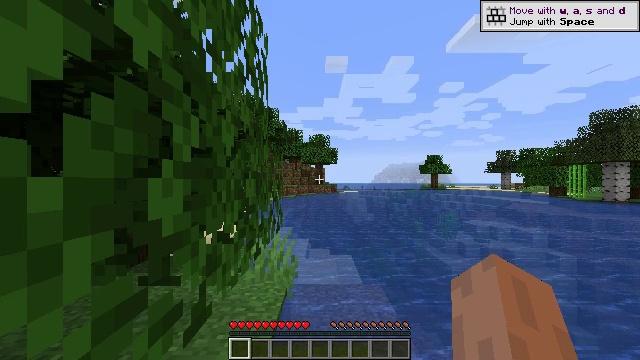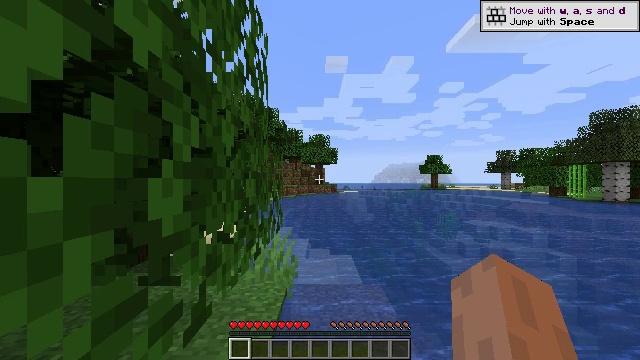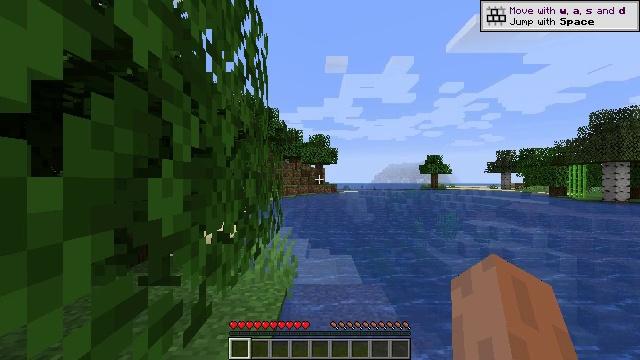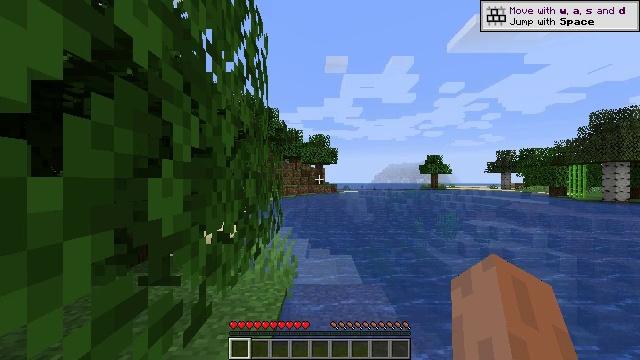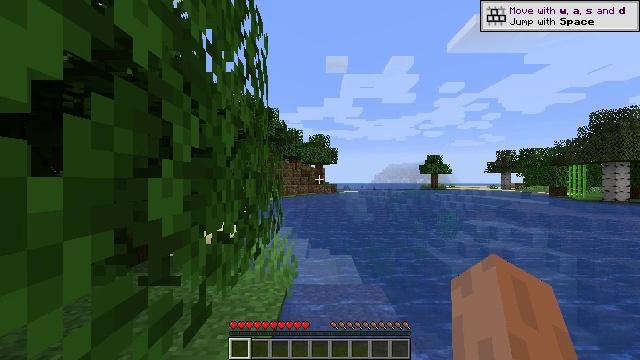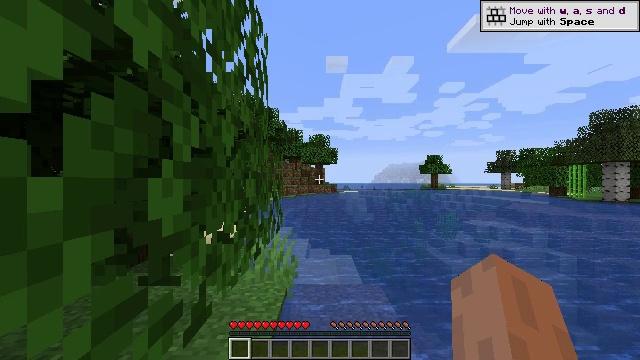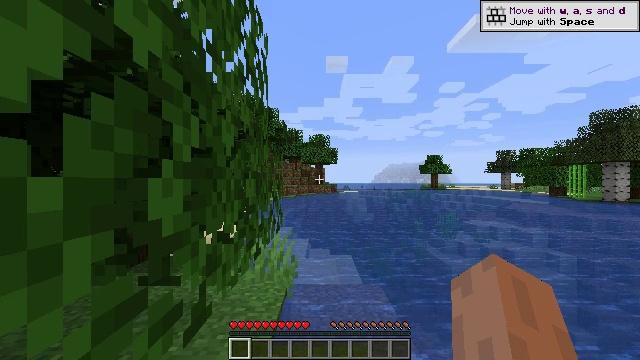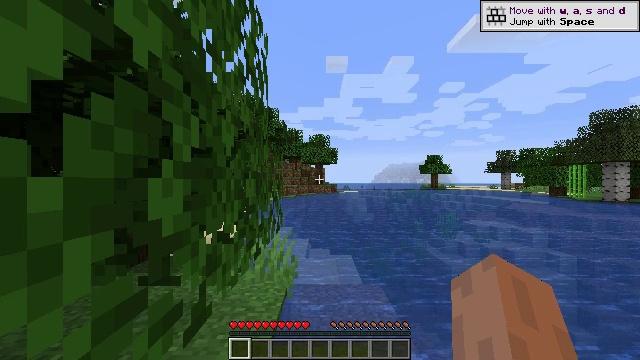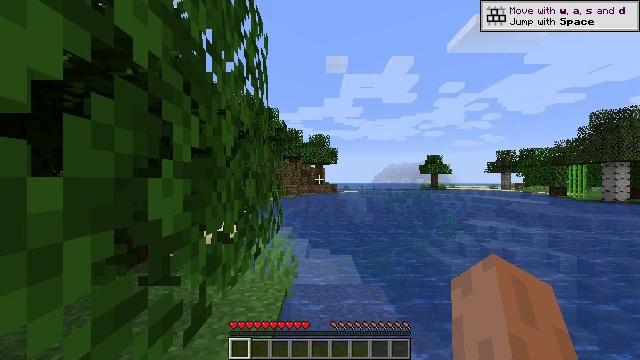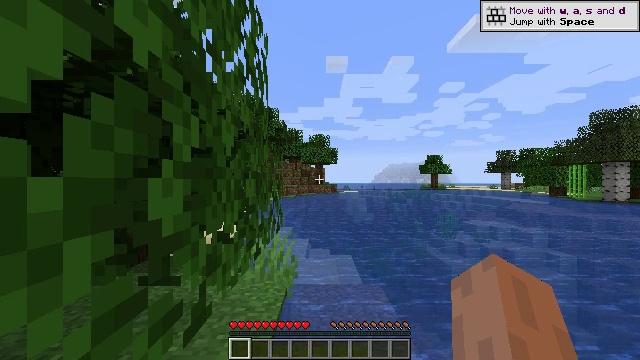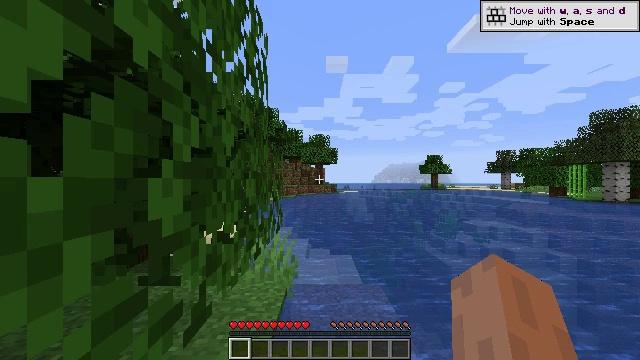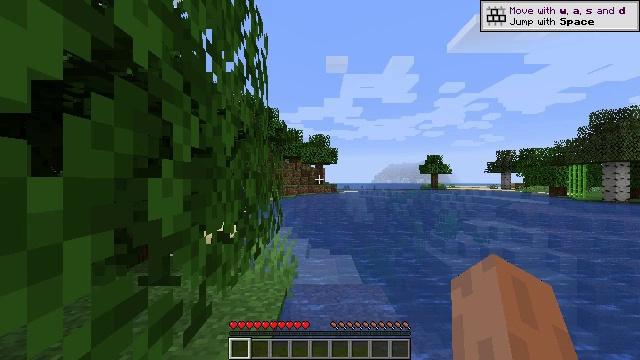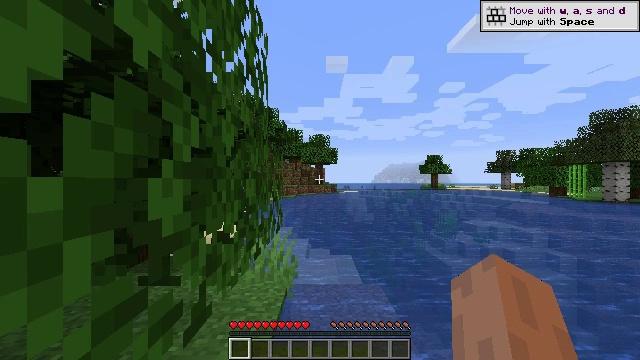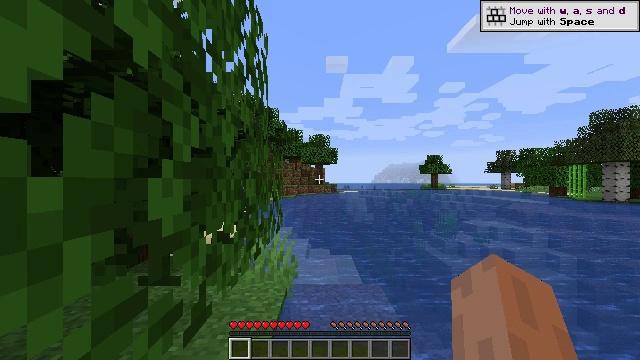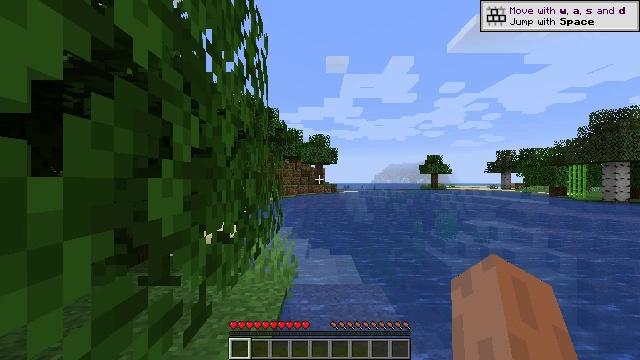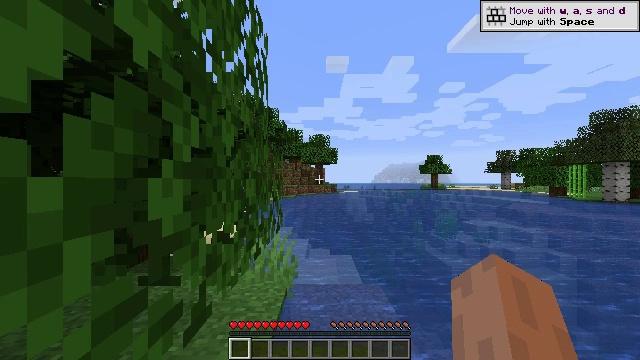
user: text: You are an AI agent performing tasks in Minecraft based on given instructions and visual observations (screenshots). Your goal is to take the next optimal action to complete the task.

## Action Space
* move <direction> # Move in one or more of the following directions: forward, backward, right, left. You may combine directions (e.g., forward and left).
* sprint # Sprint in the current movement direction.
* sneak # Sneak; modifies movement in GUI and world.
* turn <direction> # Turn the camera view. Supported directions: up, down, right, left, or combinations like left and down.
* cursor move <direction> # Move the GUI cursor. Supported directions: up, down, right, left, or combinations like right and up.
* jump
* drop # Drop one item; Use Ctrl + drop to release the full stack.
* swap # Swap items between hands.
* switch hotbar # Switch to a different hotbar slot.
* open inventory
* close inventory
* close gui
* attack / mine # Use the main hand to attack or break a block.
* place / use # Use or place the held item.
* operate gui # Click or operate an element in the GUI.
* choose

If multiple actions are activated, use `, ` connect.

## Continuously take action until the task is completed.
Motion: motion action
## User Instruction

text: Collect the grass block using a shovel.
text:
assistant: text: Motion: no_op
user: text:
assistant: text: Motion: no_op
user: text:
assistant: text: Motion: no_op
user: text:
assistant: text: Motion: no_op
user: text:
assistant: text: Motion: no_op
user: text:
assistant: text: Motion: no_op
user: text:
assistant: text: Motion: no_op
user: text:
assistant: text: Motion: no_op
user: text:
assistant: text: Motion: no_op
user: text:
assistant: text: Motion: no_op
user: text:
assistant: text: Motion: no_op
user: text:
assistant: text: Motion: no_op
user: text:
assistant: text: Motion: no_op
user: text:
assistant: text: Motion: no_op
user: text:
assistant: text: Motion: no_op
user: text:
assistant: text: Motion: no_op
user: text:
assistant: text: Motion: no_op
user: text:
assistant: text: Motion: no_op
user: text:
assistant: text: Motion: no_op
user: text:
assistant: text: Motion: no_op
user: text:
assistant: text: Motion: no_op
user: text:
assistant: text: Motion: no_op
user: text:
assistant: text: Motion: no_op
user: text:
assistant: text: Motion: no_op
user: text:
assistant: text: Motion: no_op
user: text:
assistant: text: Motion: no_op
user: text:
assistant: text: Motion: no_op
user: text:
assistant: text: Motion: no_op
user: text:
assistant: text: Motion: no_op
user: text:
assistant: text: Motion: no_op